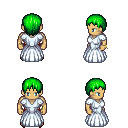
a pixel art fantasy rpg character, male body template, human, tanned skin, underdress, red pants, green plain hairstyle, bracelets, gold boots, four views (front, back, left, right), 2x2 character sprite sheet, small pixel art, hard edges, no anti-aliasing